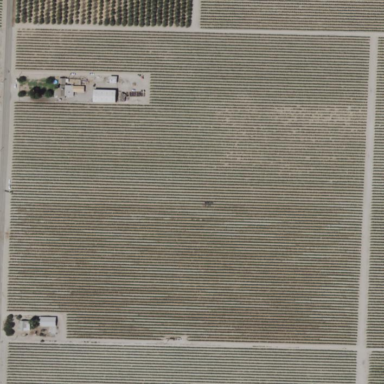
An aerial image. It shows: Beautiful vineyard in the countryside.